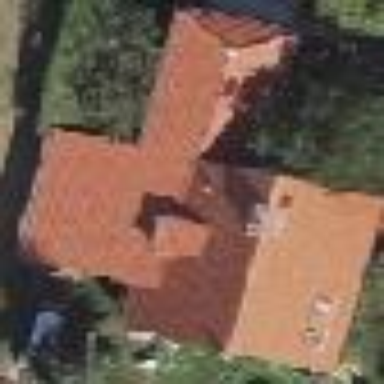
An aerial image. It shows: Detached building with gabled roof.